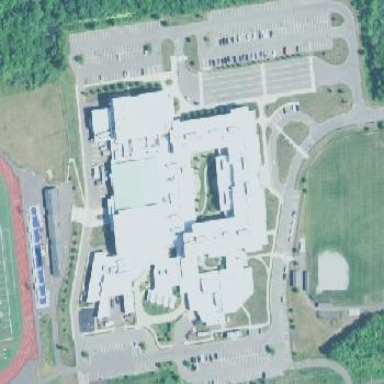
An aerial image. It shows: School.